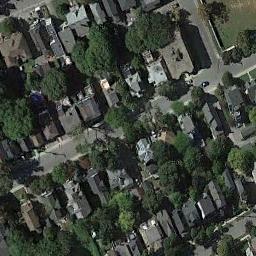
Label: residential